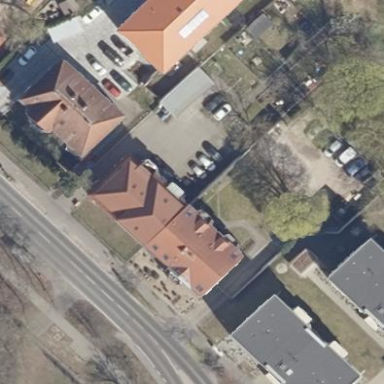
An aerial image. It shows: Gabled roof adorns the apartments building.